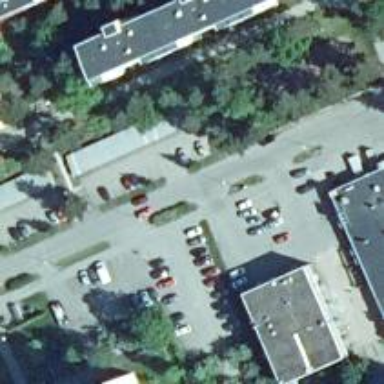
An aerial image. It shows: Parking shelter.